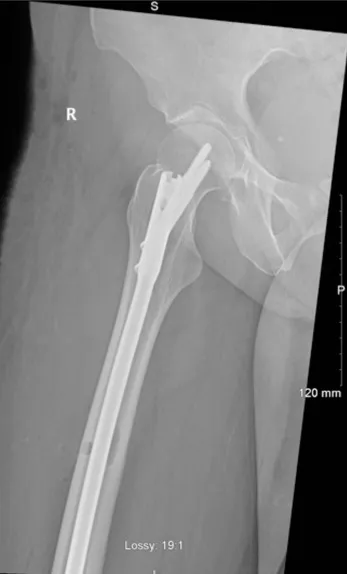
(a,b) Femur XR post-operatively. The Intramedullary nail in situ in satisfactory position with evidence of excision biopsy site and cortical erosion.
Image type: radiology (x_ray)